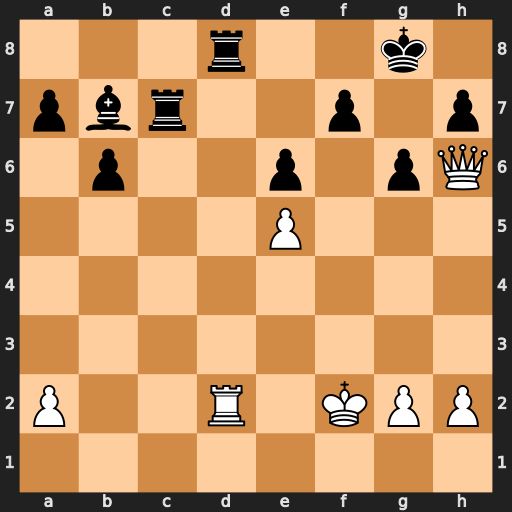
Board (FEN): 3r2k1/pbr2p1p/1p2p1pQ/4P3/8/8/P2R1KPP/8
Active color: w
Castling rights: -
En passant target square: -
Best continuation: Rxd8#